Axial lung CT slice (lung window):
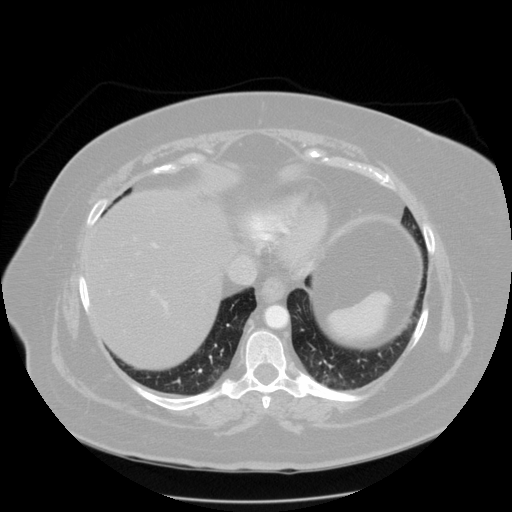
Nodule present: no